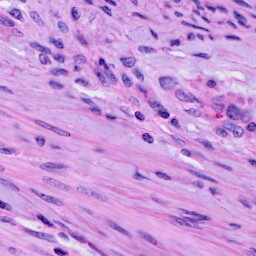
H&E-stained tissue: Cervix